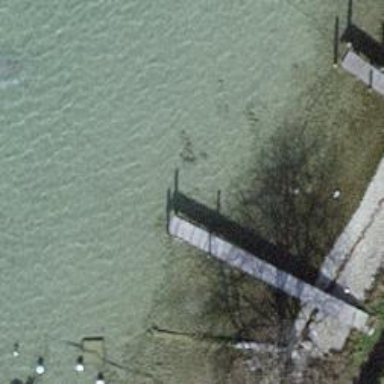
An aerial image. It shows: Man-made pier.